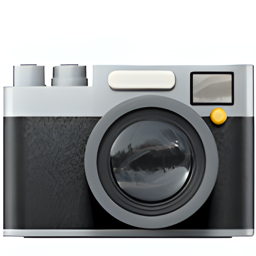
Name: camera
Emoji: 📷
Group: Objects
Sub-group: light & video